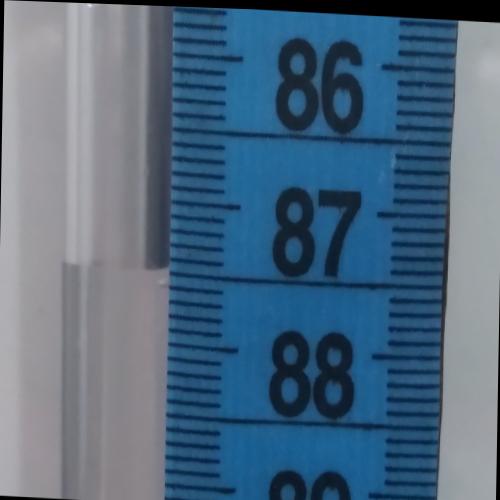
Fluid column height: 87.5 cm